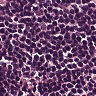
Metastatic tissue present: no